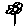
Label: flower